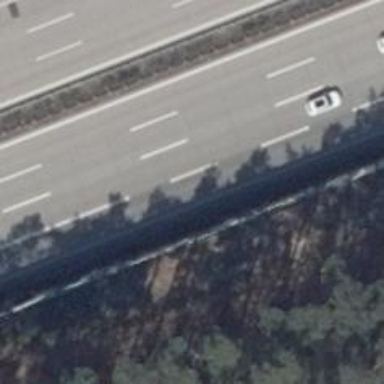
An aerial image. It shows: Concrete motorway.